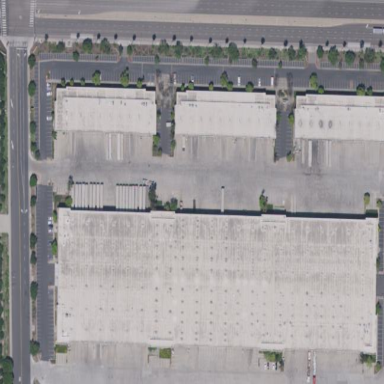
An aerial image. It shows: Commercial building.